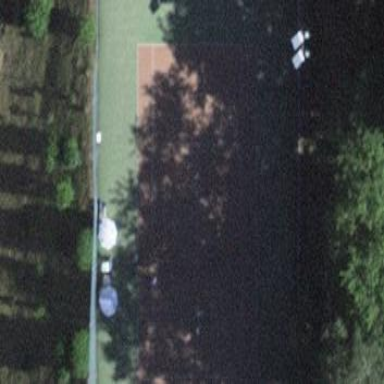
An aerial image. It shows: Tennis court on pitch designated for leisure land.